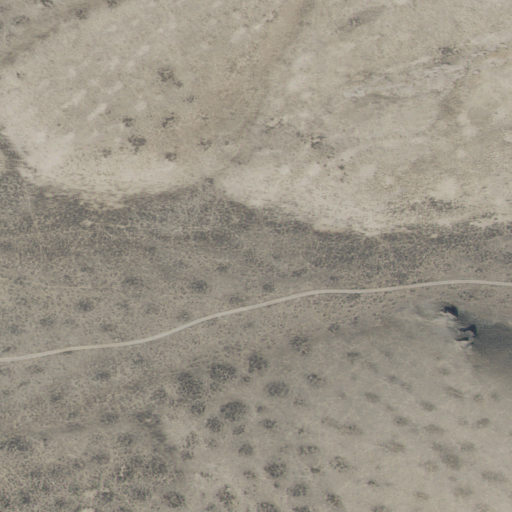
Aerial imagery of valley in Idaho named Mahogany Canyon containing only shrub